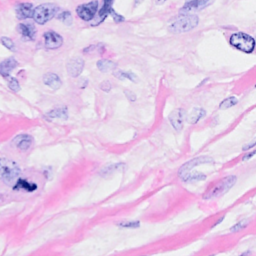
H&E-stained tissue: Breast